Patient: sex F, age 71
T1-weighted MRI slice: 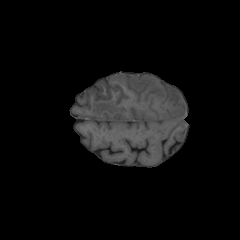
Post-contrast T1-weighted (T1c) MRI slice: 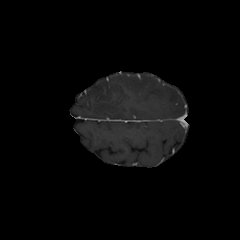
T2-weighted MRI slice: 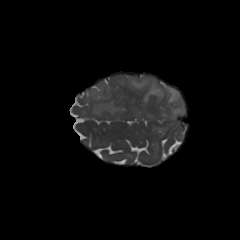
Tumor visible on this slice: yes
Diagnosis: Glioblastoma, IDH-wildtype
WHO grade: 4